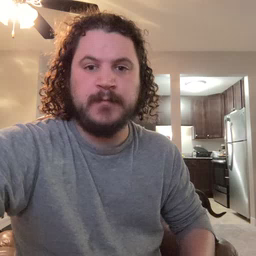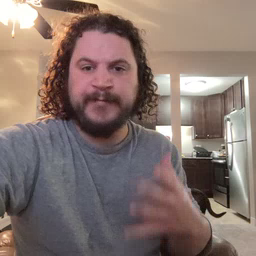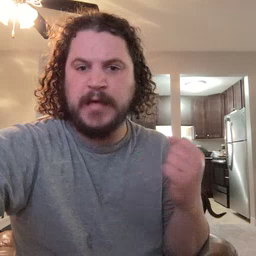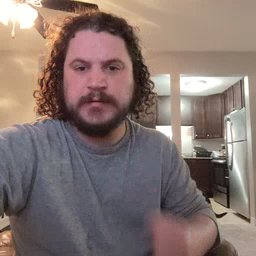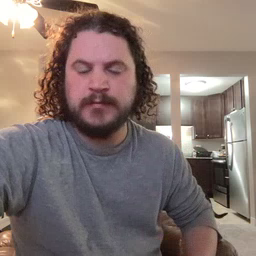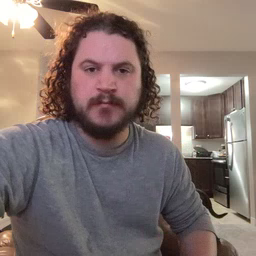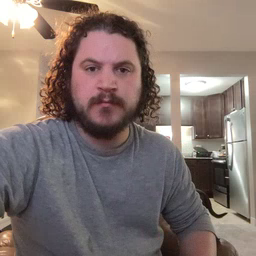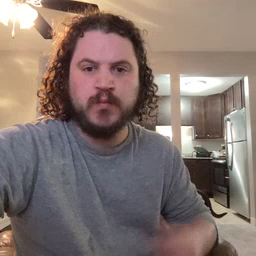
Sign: fast